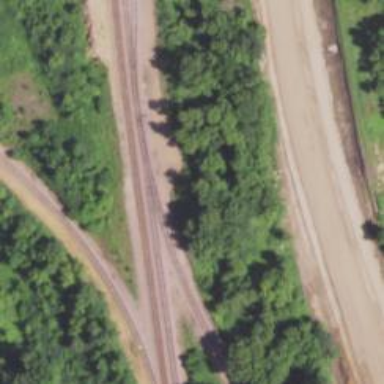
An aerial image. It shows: Abandoned railway.